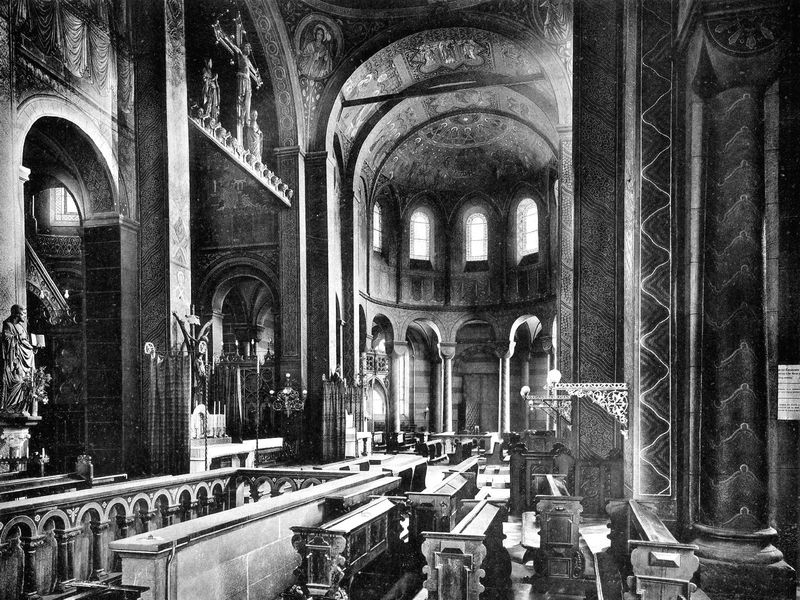
Titel: St. Maria im Kapitol in Köln
Standort: Köln, St. Maria im Kapitol (EU - D - NRW)
Schlagwörter: säule, innenraum, kirche, kapitelle, rundbögen, chor, kapelle, sakral, tonnengewölbe, säulenumgang, chorgestühl, würfelkapitelle